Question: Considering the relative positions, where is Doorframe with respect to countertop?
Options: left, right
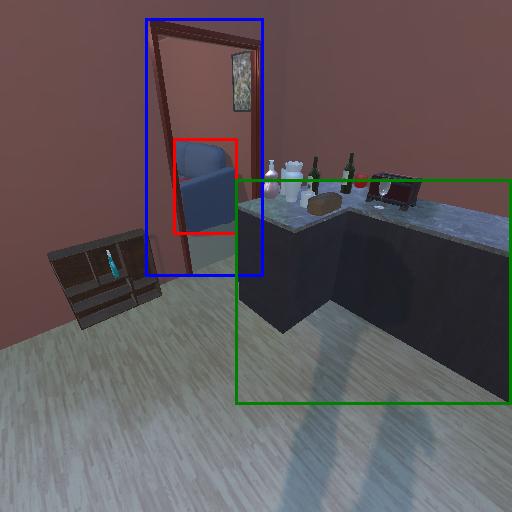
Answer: left